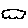
Label: cloud